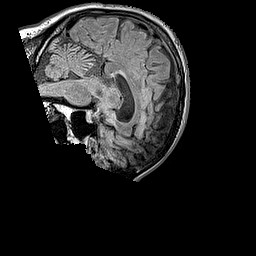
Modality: FLAIR
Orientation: sagittal
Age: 49
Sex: male
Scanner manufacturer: siemens
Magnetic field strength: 3 T
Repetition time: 6 s
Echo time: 0.388 s